Question: I've got a core-plot line graph which is displaying as follows (background view coloured red for clarity):

I have 0 padding at the bottom, and I have an x-axis configured, with labels. The graph is squeezed right down against the bottom of the view though. If I increase the bottom padding I get a grey bar at the bottom with the same result.
What do I need to change in order to move the graph up from the bottom of the view and display the axis?
The code is quite lengthy, but here's some excerpts:
'''
self->graph = [[CPTXYGraph alloc] initWithFrame:hostView.bounds];
hostView.hostedGraph = graph;
self->graph.paddingLeft = 0.0f;
self->graph.paddingTop = 10.0f;
self->graph.paddingRight = 0.0f;
self->graph.paddingBottom = 0.0f;
...
[plotSpace scaleToFitPlots:[NSArray arrayWithObjects:p1, p2, p3, nil]];
CPTMutablePlotRange *xRange = [plotSpace.xRange mutableCopy];
[xRange expandRangeByFactor:CPTDecimalFromCGFloat(1.1f)];
plotSpace.xRange = xRange;
CPTMutablePlotRange *yRange = [CPTPlotRange plotRangeWithLocation:CPTDecimalFromFloat(0.0f) length:CPTDecimalFromFloat(500.0f)];
plotSpace.yRange = yRange;
...
CPTXYAxisSet *axisSet = (CPTXYAxisSet *) self->graph.axisSet;
CPTAxis *x = axisSet.xAxis;
x.axisLineStyle = axisLineStyle;
x.labelingPolicy = CPTAxisLabelingPolicyNone;
x.majorTickLineStyle = axisLineStyle;
x.majorTickLength = 4.0f;
x.tickDirection = CPTSignNegative;
...
x.axisLabels = xLabels;
x.majorTickLocations = xLocations;
'''
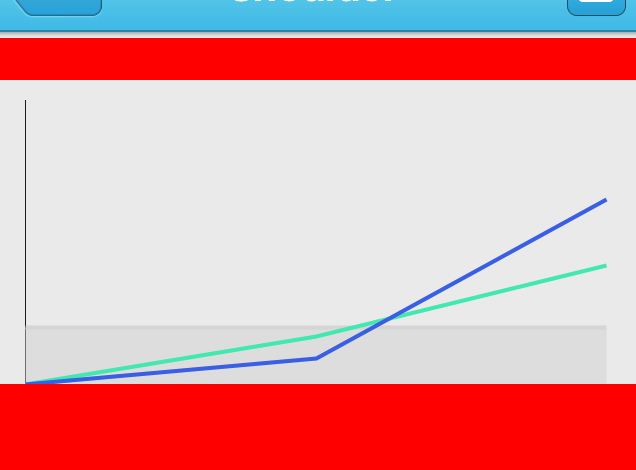
Answer: Try adding bottom padding to 'graph.plotAreaFrame'.